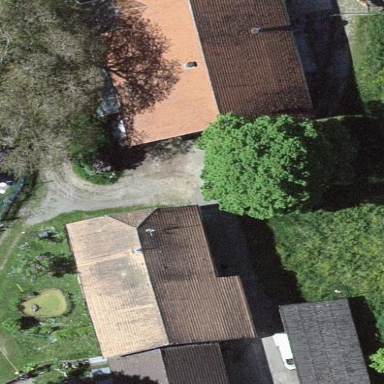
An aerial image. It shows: Farmyard area.